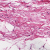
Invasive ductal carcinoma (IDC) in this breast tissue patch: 0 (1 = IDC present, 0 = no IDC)